Field crop: maize
Growth stage: 1
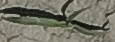
Species: sorghum